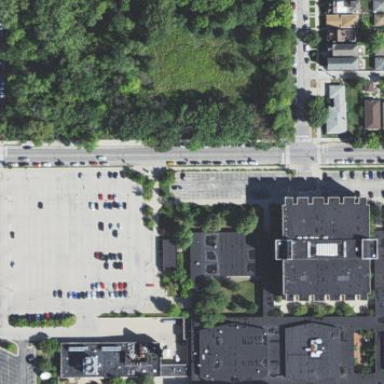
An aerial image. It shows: Parking area with surface.